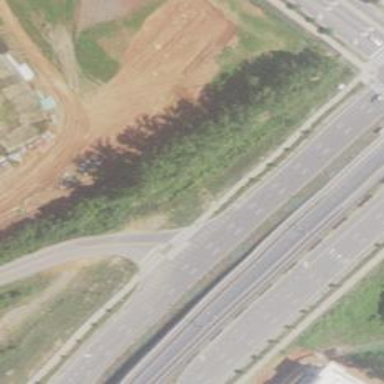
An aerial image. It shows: Primary link highway.